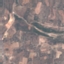
Land use / land cover class: PermanentCrop